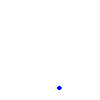
Particle: pion